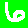
Digit: 6